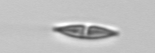
Label: pennate